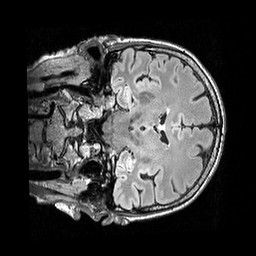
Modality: FLAIR
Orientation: coronal
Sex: female
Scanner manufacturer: siemens
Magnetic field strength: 3 T
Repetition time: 5 s
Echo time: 0.395 s